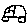
Label: car